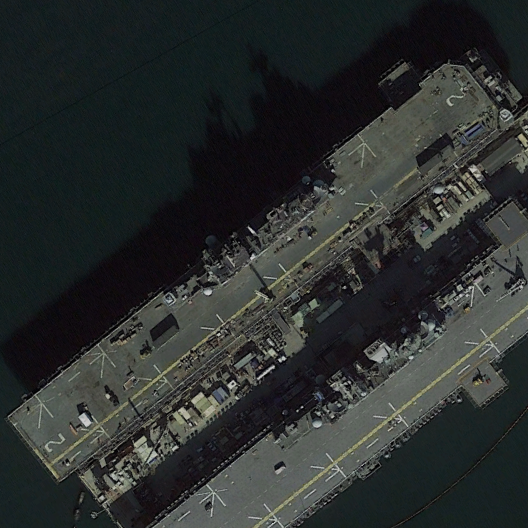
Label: assault